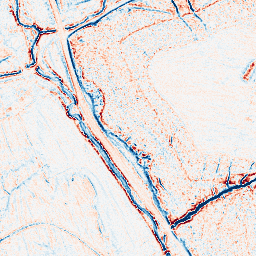
Category: edge_preserving
Decomposition family: anisotropic_diffusion
Decomposition parameters: iterations: 20
kappa: 100
gamma: 0.05
Upsampling method: quadratic
Upsampling parameters: scale: 2
Upsampling scale: 2